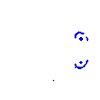
Particle: proton